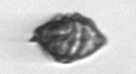
Label: Kryptoperidinium_triquetrum